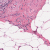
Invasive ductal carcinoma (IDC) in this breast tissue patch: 1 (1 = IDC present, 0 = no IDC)